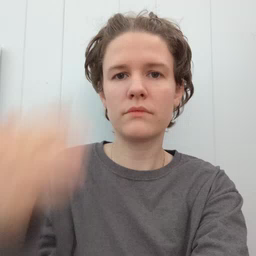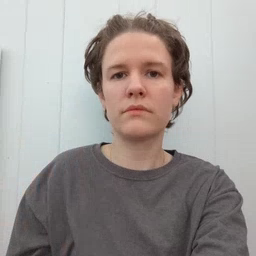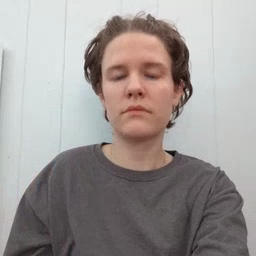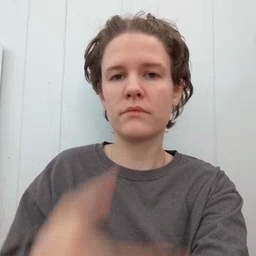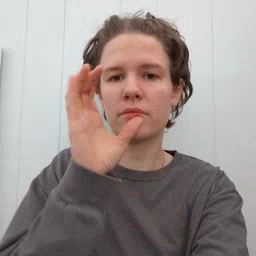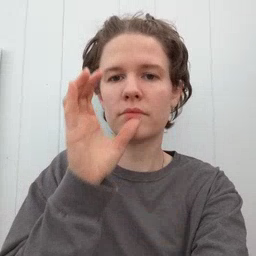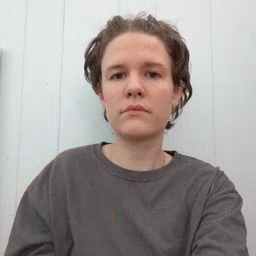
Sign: drink